Milling tool wear sample.
Tool blade image: 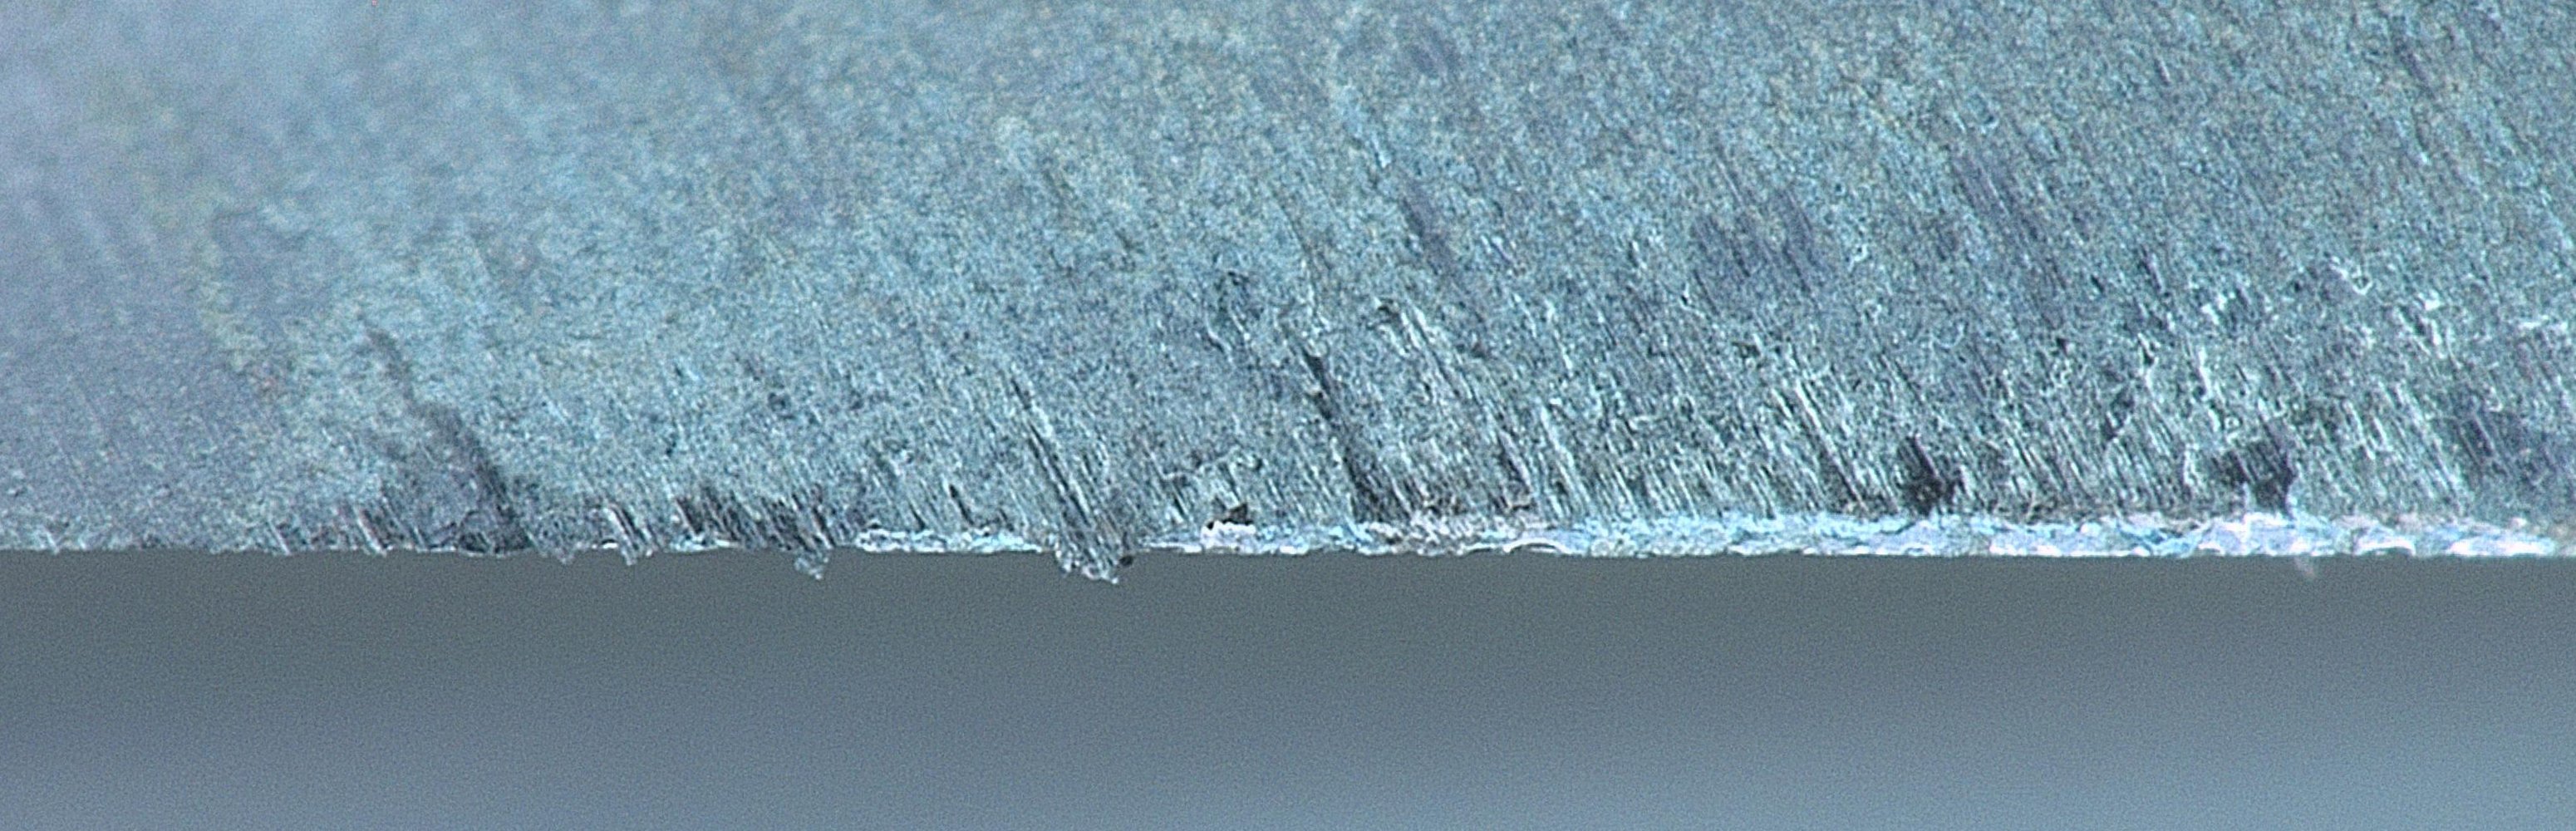
Chip image: 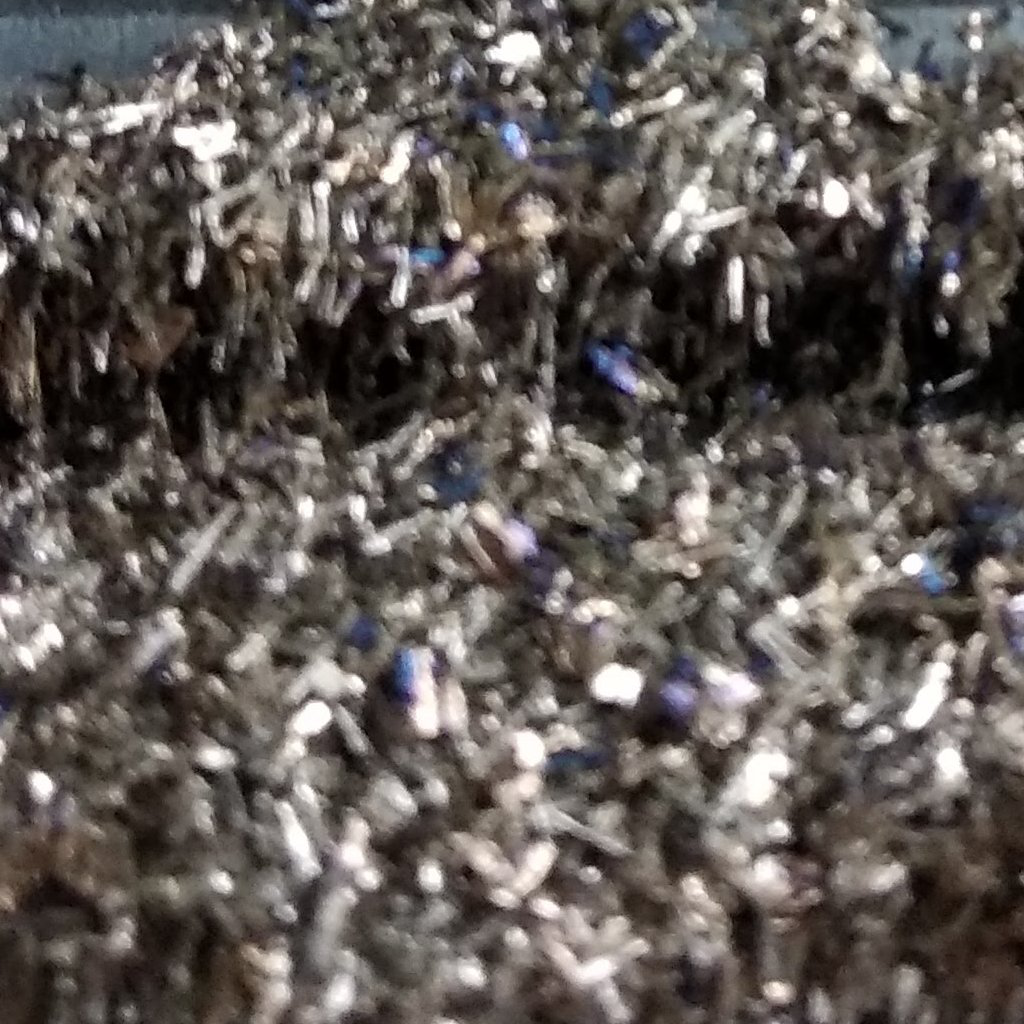
Workpiece image: 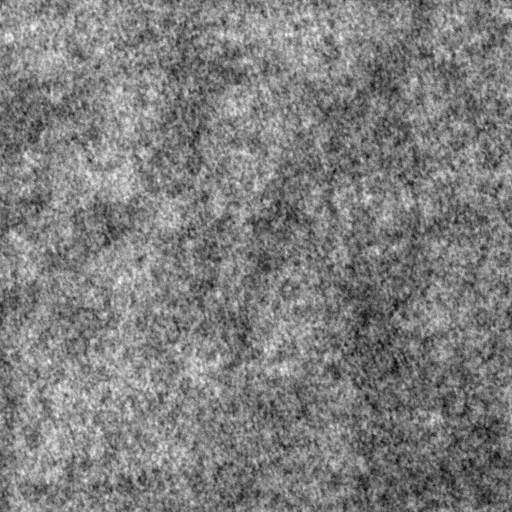
Tool wear state: used
Gaps: 8.93
Flank wear: 109.34
Overhang: 26.75
Force-signal Mel-spectrograms (X, Y, Z axes): 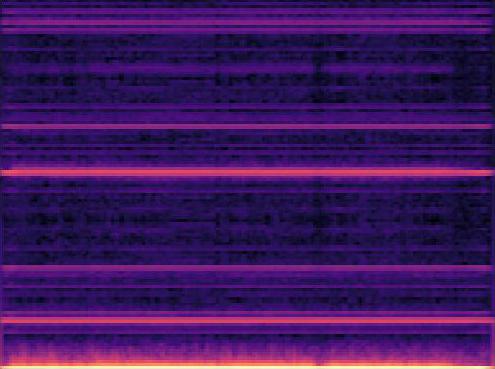 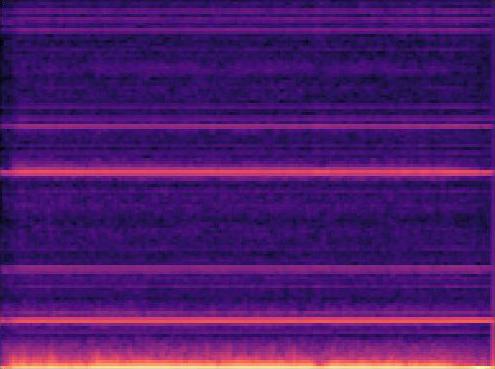 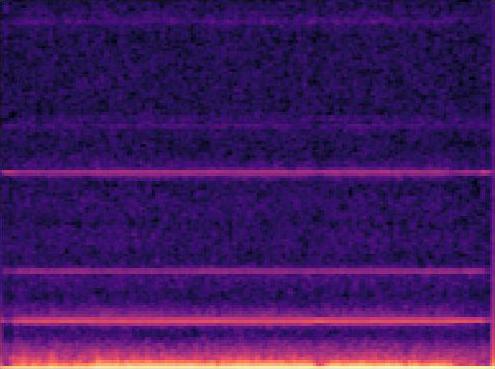
Force-signal scalograms (X, Y, Z axes): 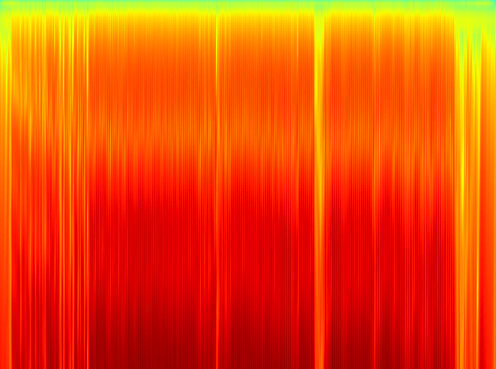 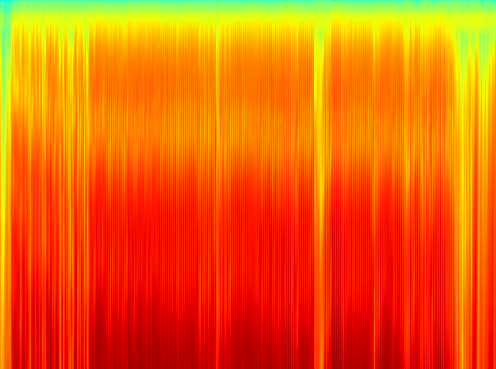 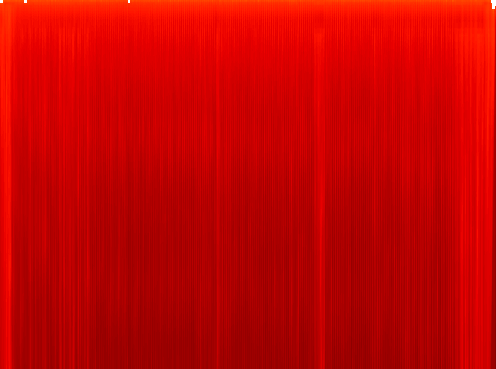
Force phase: accelerated_severe_wear